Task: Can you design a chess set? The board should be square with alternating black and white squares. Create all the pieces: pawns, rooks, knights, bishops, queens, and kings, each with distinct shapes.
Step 4324:
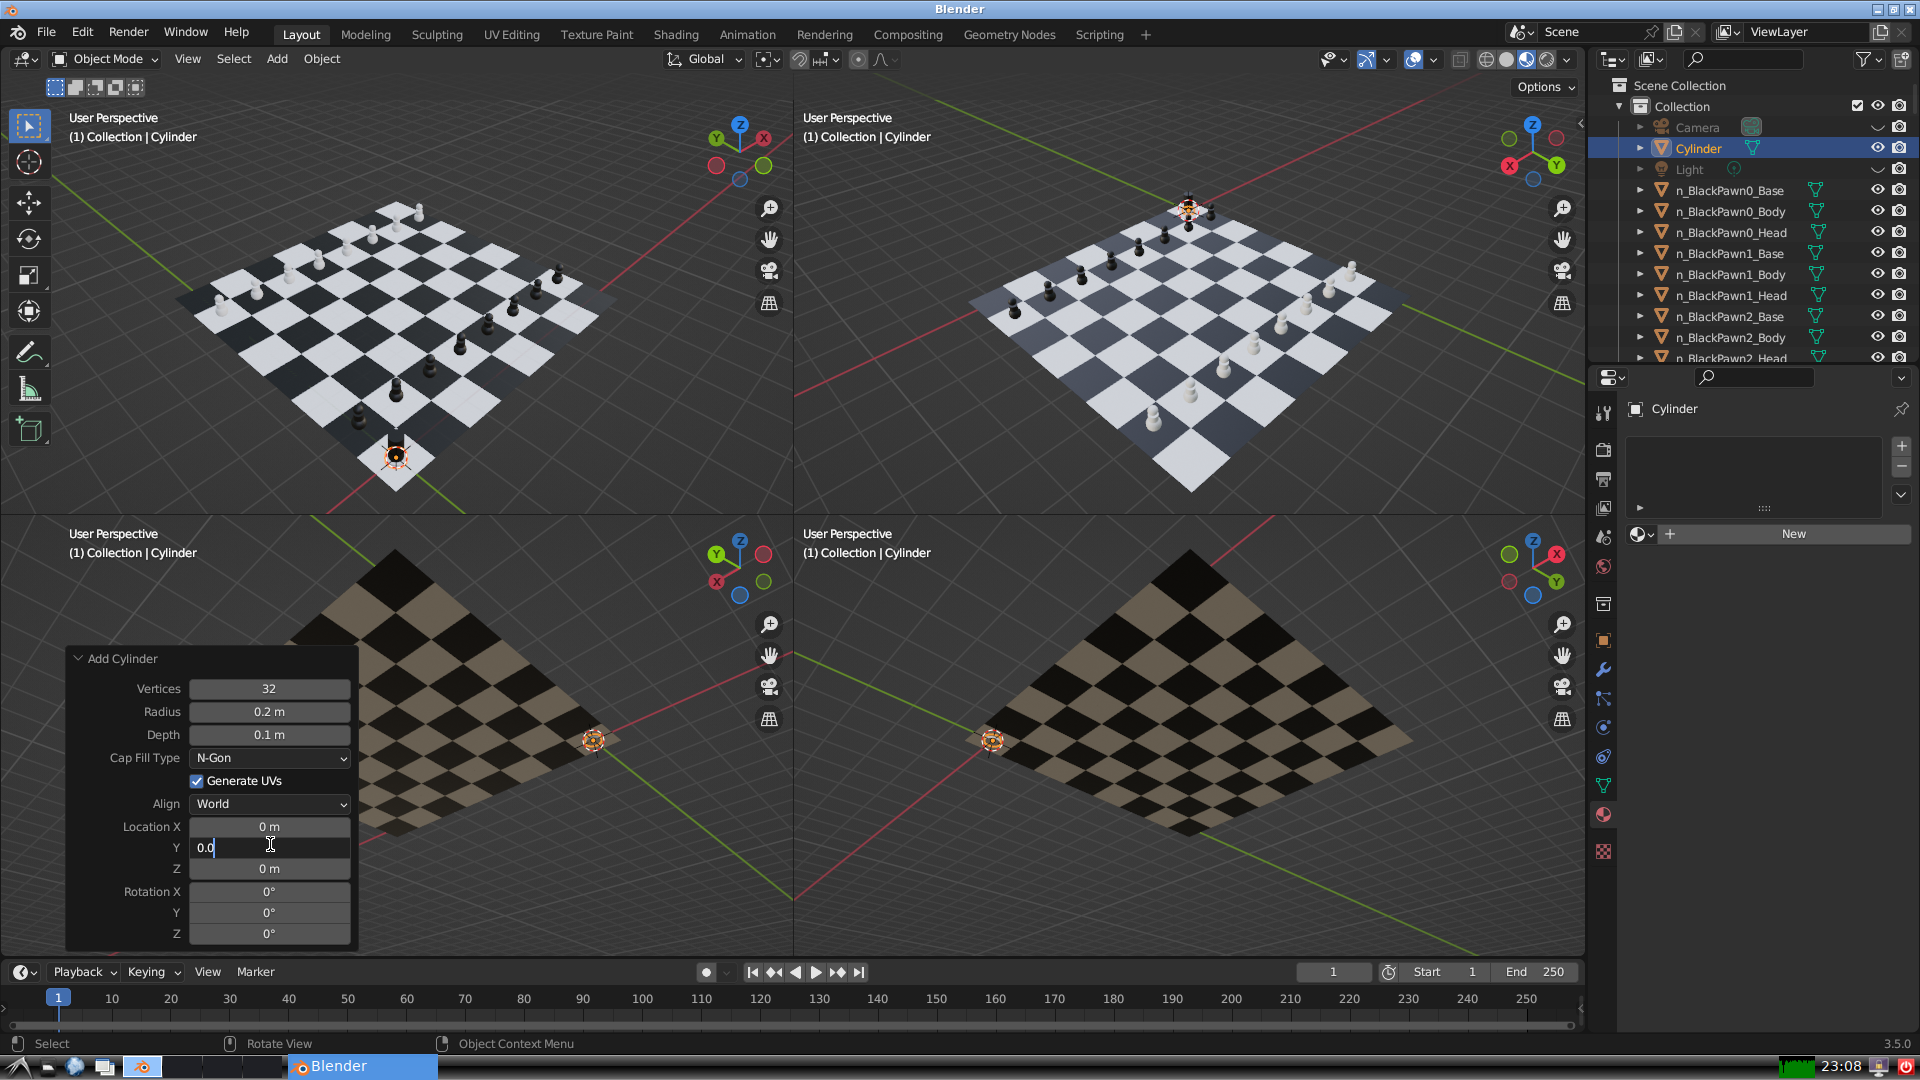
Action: {"key_press": ['Return']}